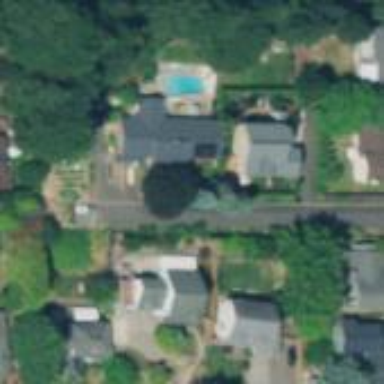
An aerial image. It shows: This residential area consists of single-family homes.